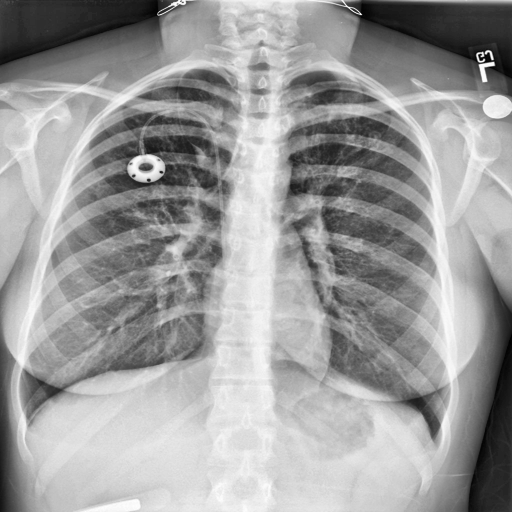
Finding: NORMAL